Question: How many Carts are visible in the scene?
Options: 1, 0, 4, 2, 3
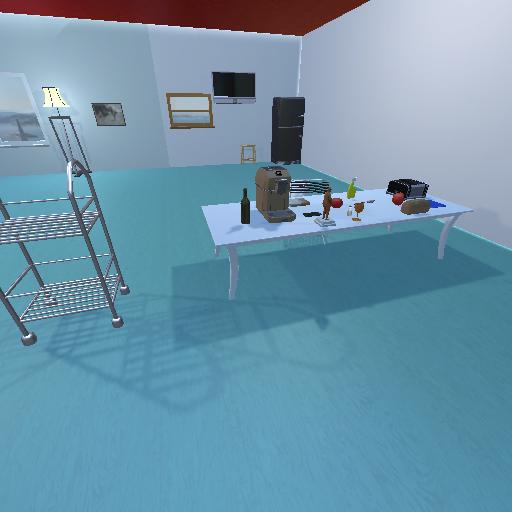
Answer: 1